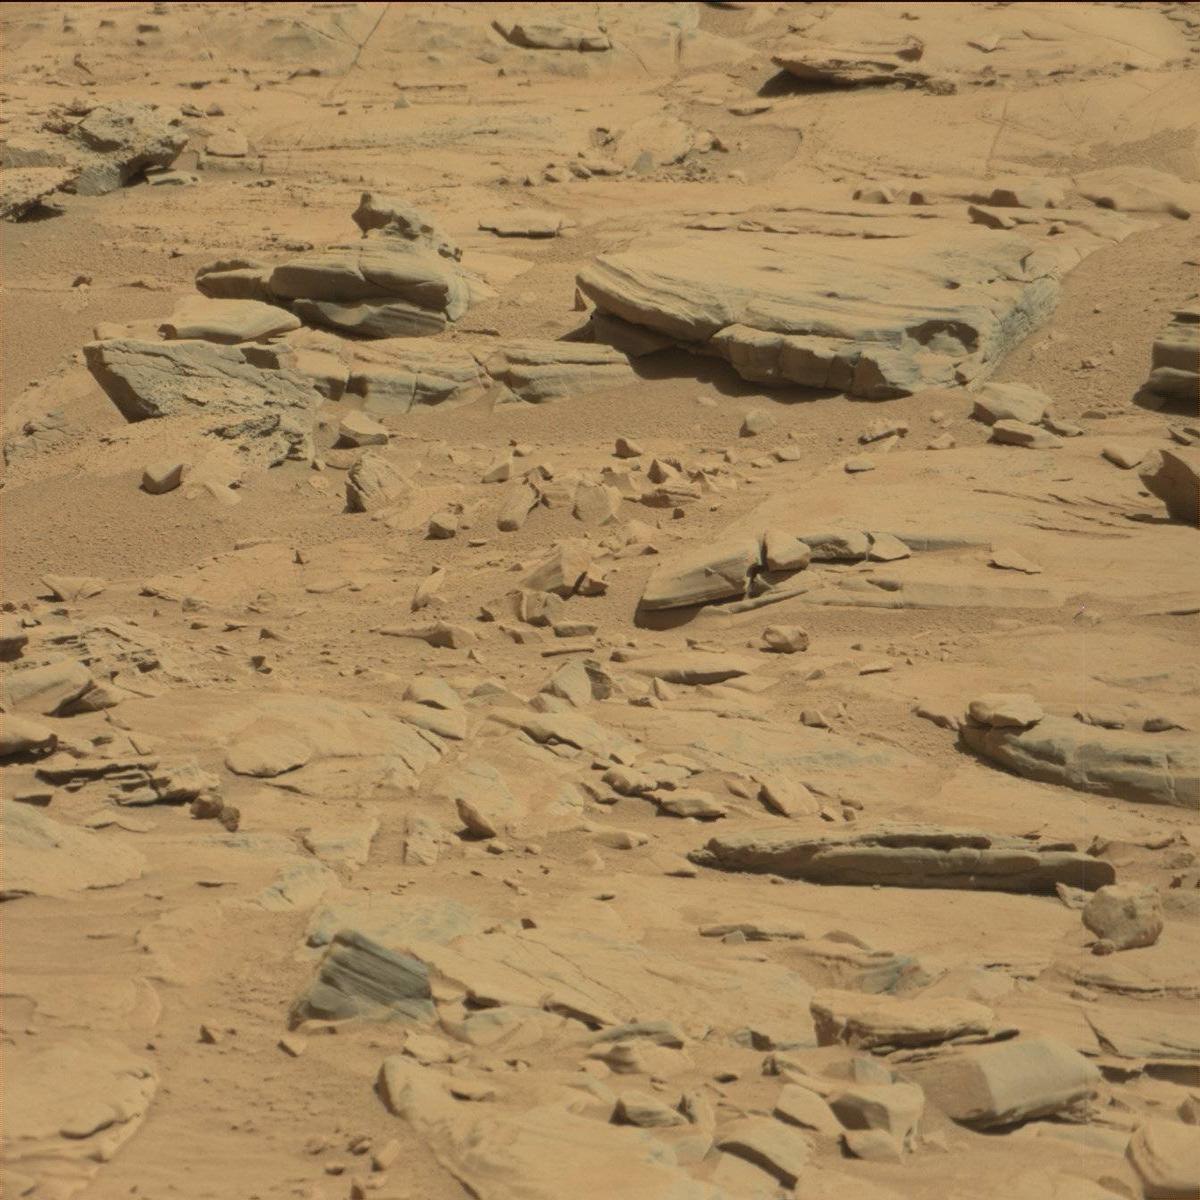
Terrain classes present: Bedrock, Sand / Soil